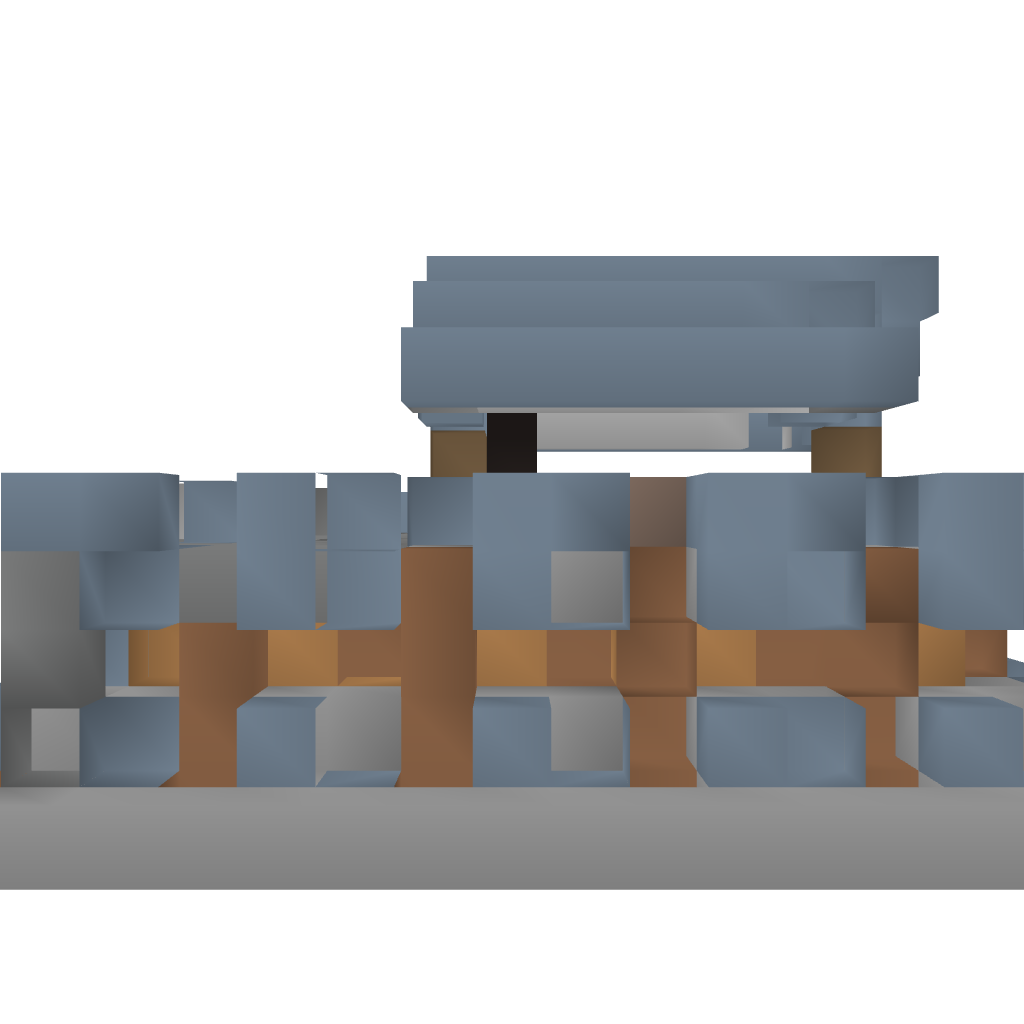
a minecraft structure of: DarkHouse #1